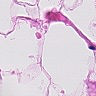
Metastatic tissue present: no